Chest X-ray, PA view. Patient: 45 years old, sex F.
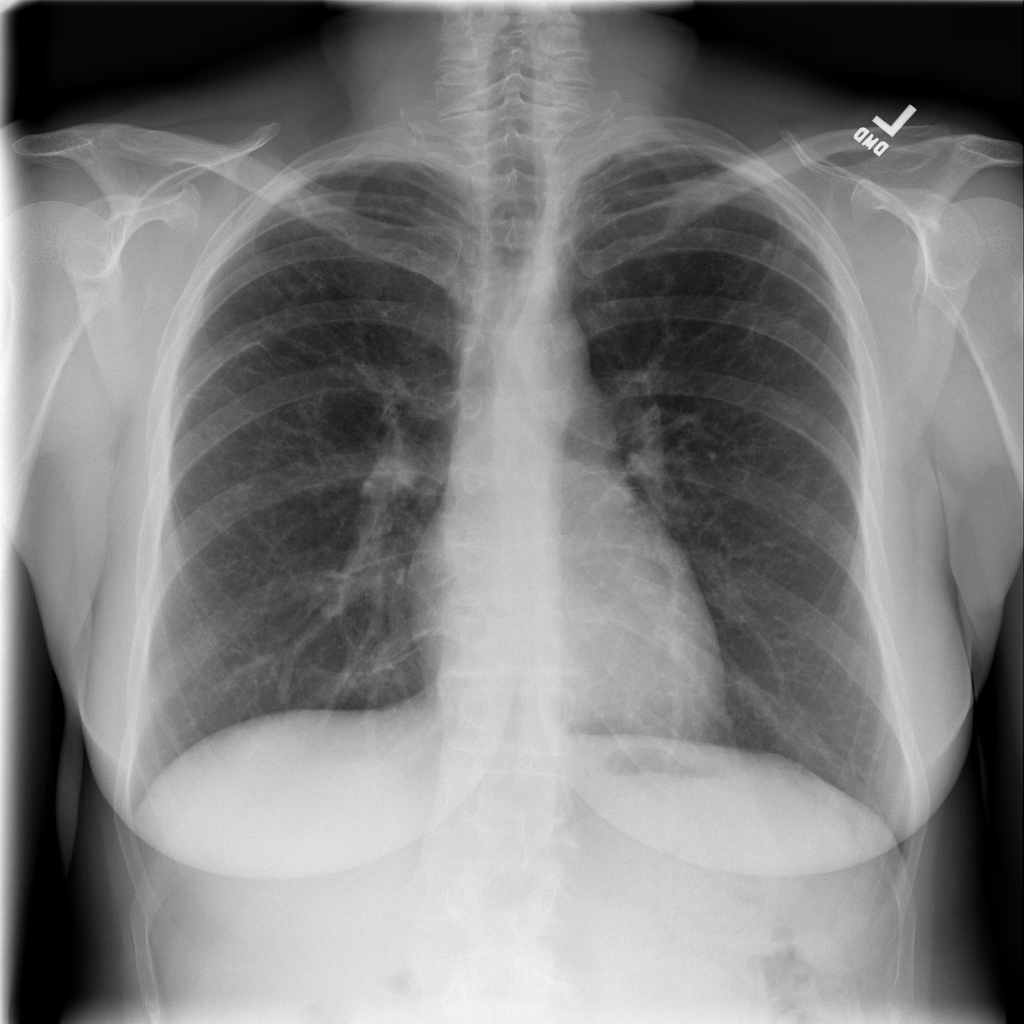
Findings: No Finding